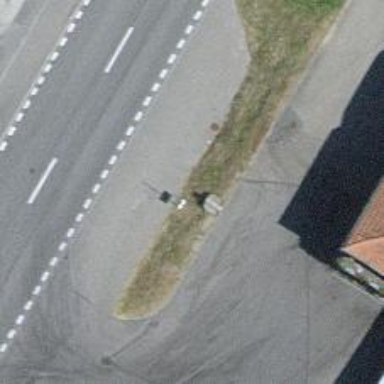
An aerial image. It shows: Bus stop with platform for public transport.